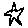
Label: star